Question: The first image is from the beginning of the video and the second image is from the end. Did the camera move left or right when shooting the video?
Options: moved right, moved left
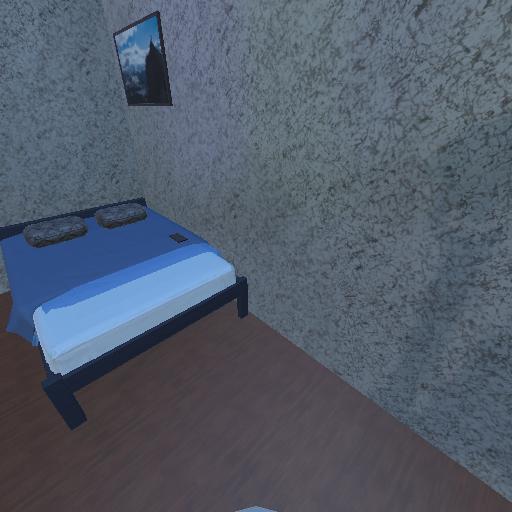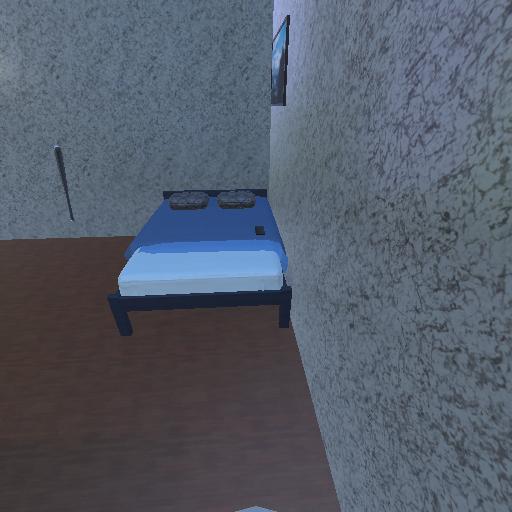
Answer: moved right